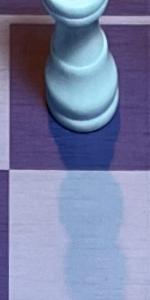
Label: Empty